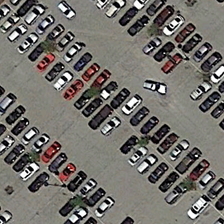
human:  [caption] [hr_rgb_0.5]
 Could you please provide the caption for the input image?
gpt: many cars are parked in a parking lot .

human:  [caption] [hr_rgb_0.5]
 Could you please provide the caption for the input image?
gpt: many cars are parked in a parking lot .

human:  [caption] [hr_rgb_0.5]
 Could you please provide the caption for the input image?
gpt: many cars are parked in a parking lot .

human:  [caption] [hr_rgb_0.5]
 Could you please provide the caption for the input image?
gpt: many cars are parked in a parking lot .

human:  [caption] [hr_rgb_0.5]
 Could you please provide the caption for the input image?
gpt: many cars are parked in a parking lot .